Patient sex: F
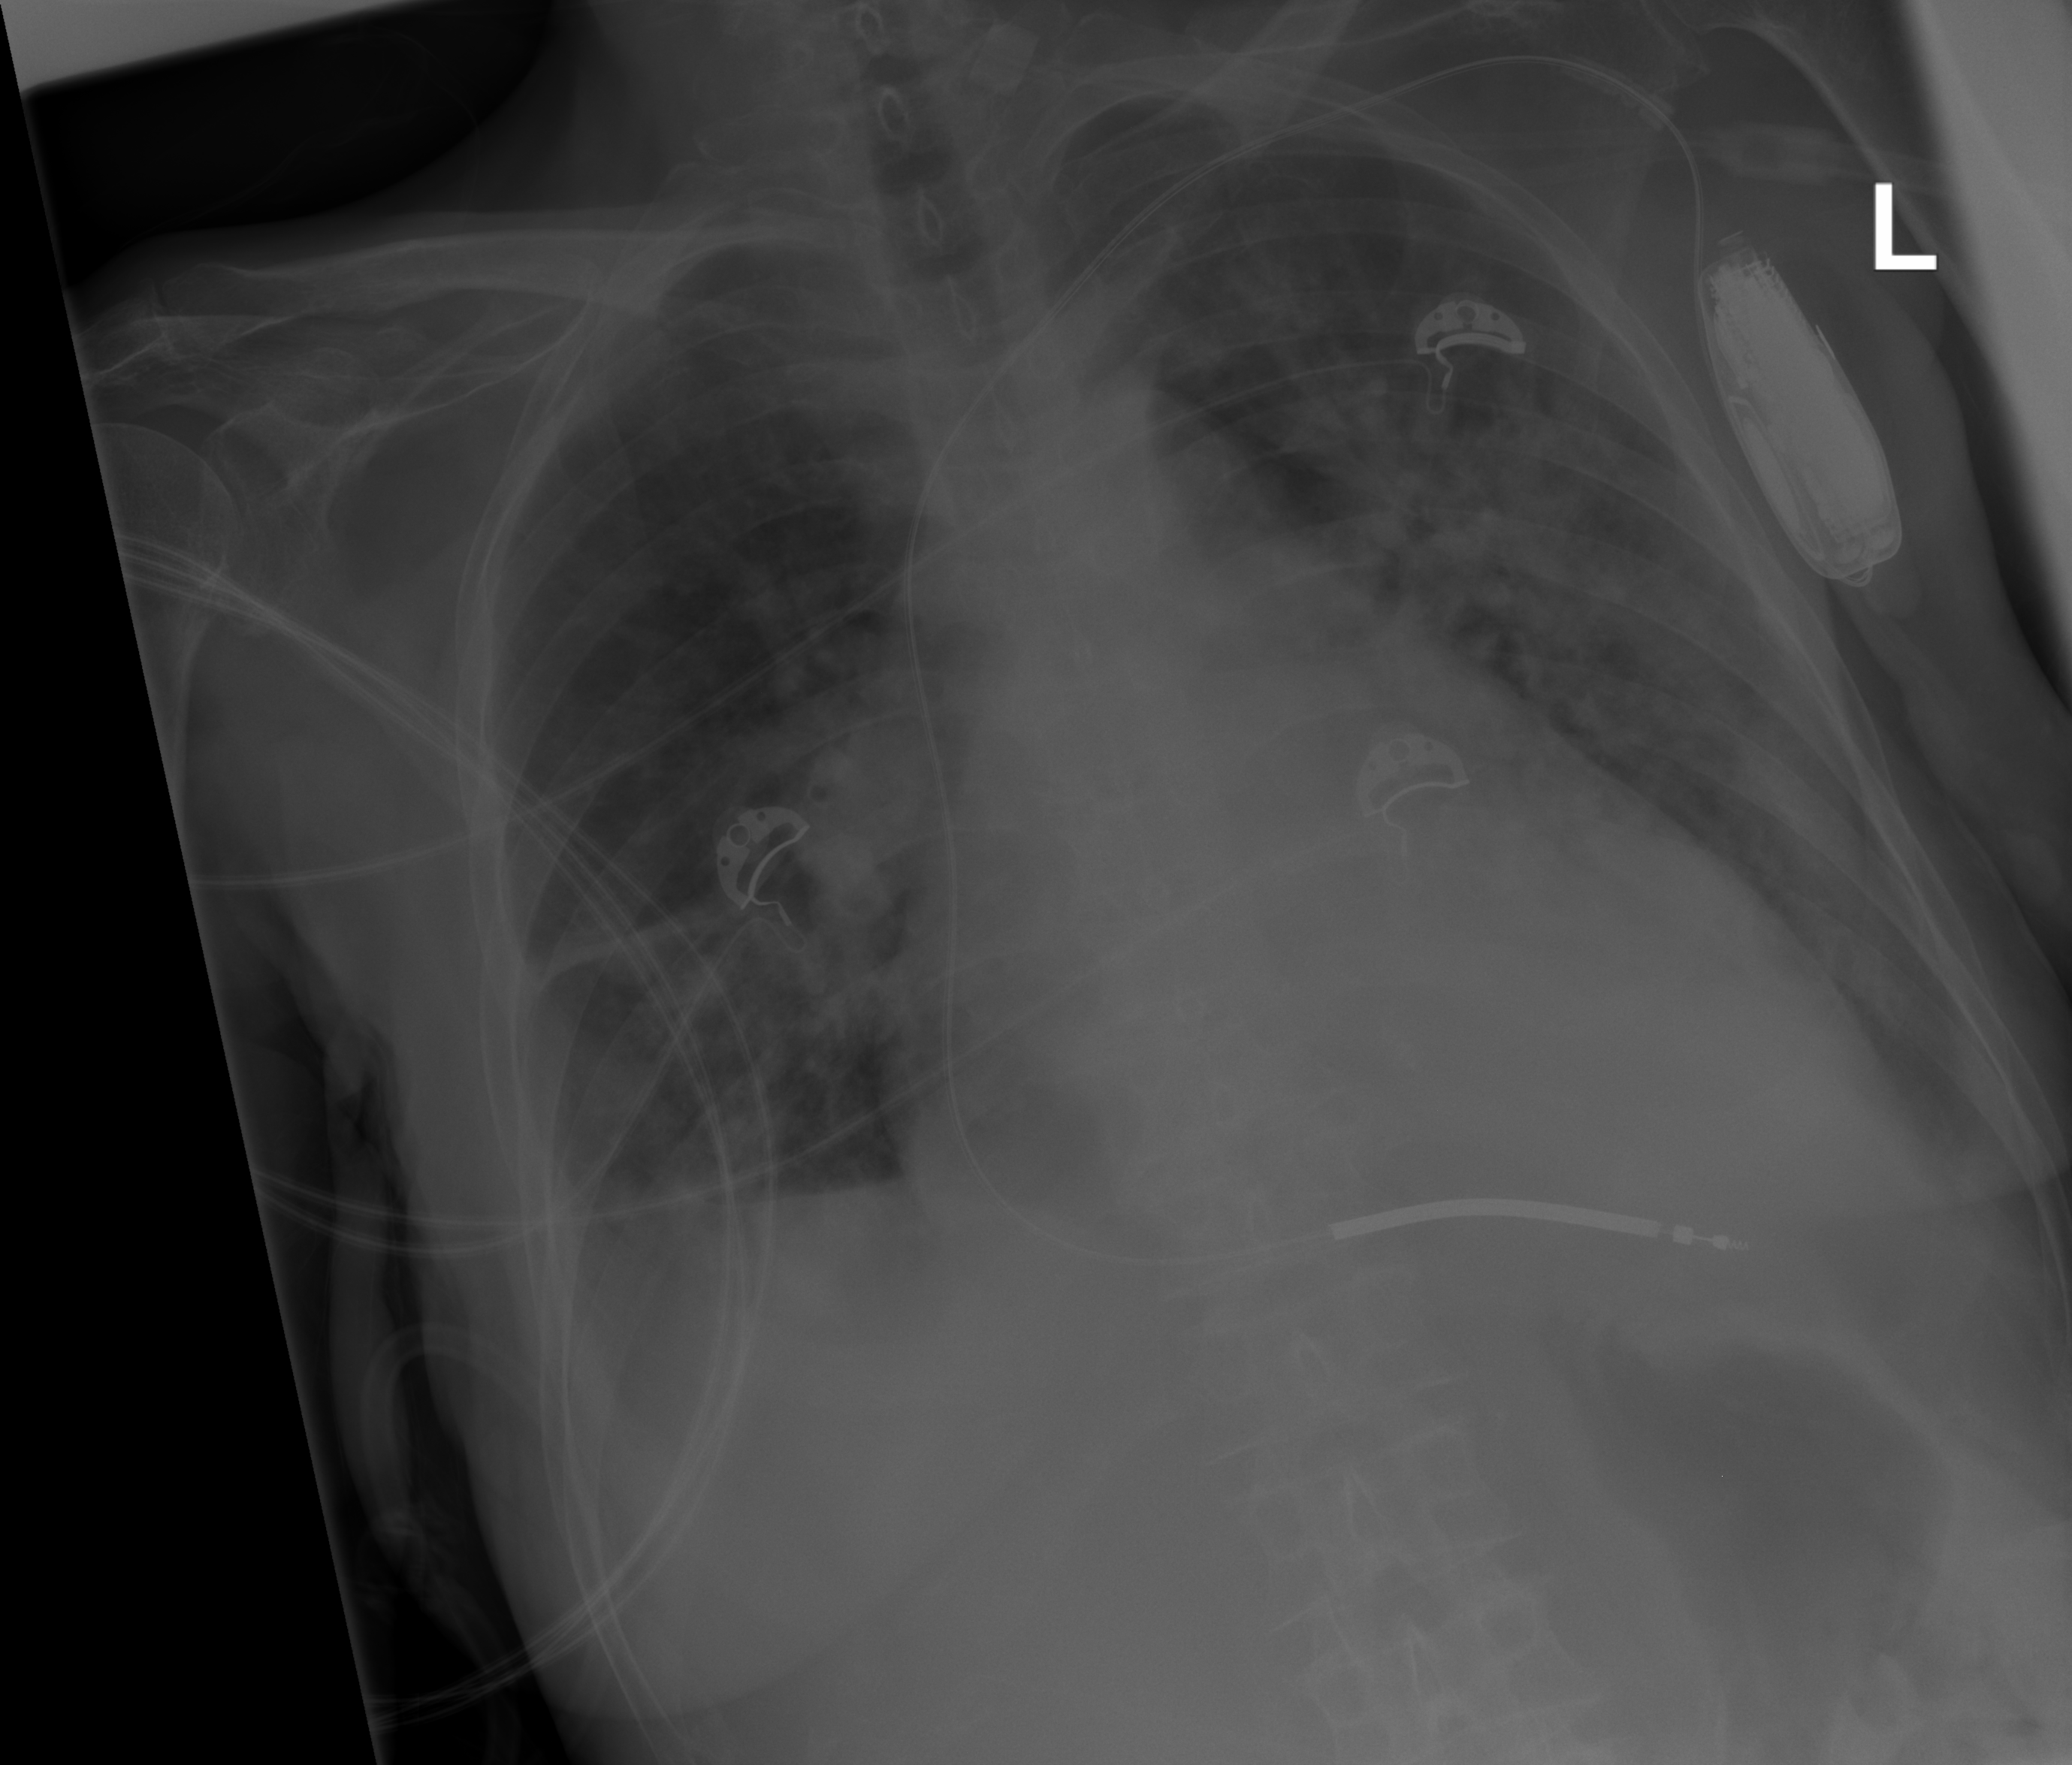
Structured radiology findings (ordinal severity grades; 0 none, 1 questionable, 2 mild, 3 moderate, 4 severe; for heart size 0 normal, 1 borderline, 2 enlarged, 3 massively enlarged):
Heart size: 3
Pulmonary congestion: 0
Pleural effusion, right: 1
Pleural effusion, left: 2
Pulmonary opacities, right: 2
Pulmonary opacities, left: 3
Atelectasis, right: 2
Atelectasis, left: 2